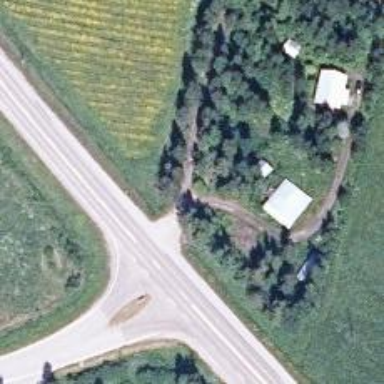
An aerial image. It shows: Simple road.